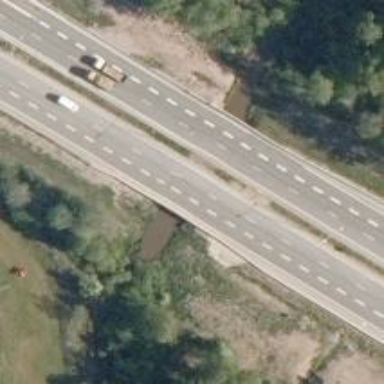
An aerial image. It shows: Asphalt motorway.